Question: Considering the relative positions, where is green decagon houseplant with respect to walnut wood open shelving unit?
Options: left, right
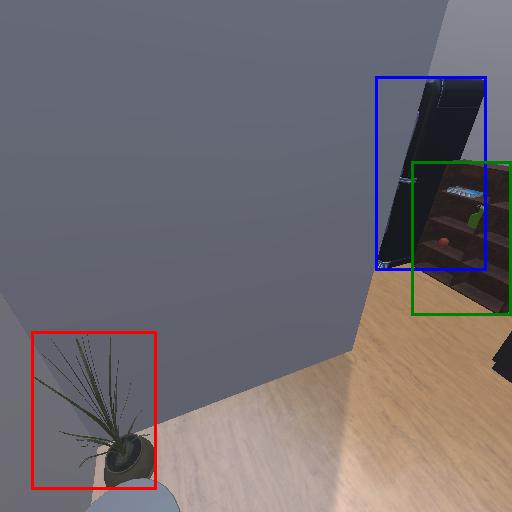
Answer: left